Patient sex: M
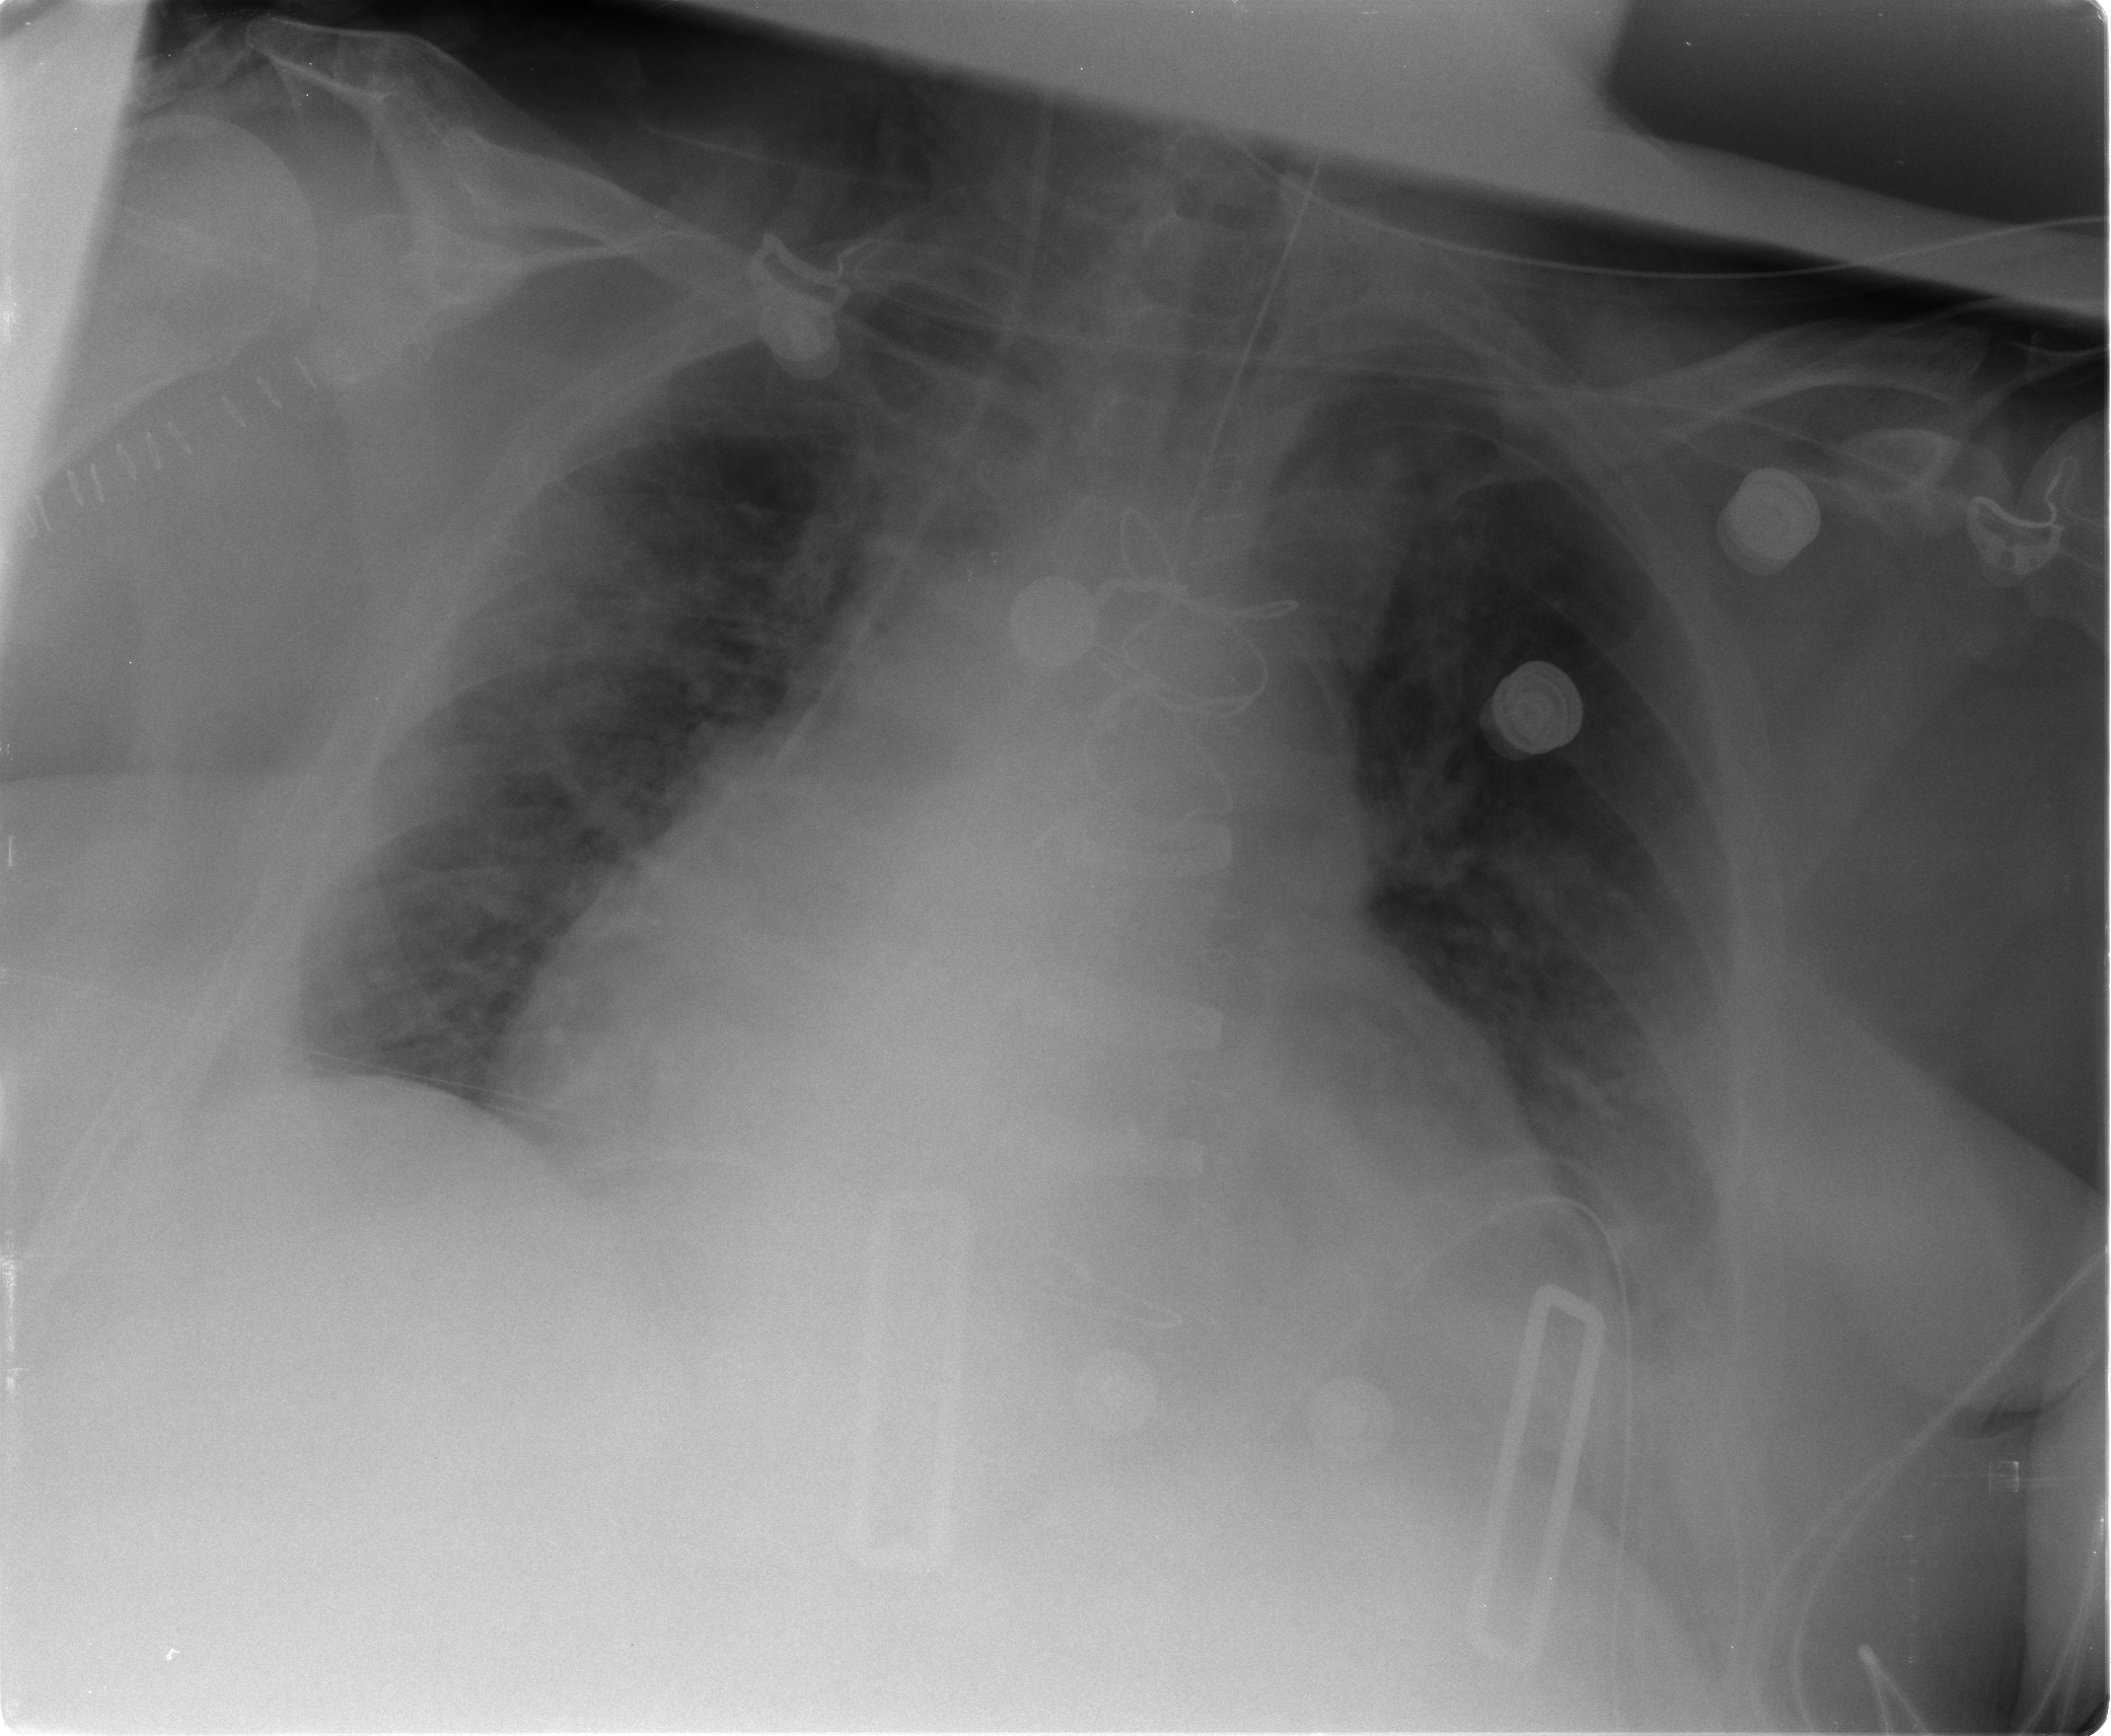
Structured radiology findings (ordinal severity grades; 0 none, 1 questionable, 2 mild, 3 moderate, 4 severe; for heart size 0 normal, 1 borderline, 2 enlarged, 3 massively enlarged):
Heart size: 3
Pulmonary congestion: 3
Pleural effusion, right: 2
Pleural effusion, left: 3
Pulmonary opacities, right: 3
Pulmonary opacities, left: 2
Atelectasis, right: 3
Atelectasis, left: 3